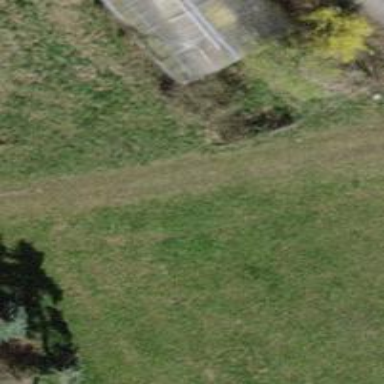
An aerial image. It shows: Grass track with grade5 track type.